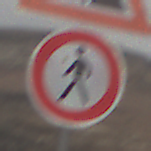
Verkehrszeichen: VerbotFussgaenger
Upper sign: Arbeitsstelle
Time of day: MorningAfternoon
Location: Outdoor (Nature)
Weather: Overcast
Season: NotSpecified
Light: Natural